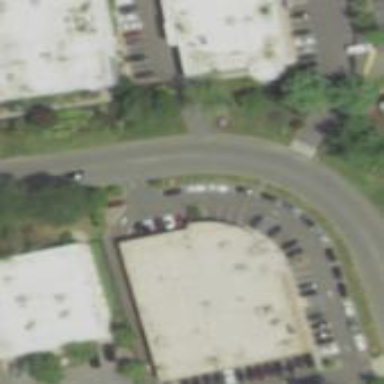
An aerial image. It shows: Commercial building.